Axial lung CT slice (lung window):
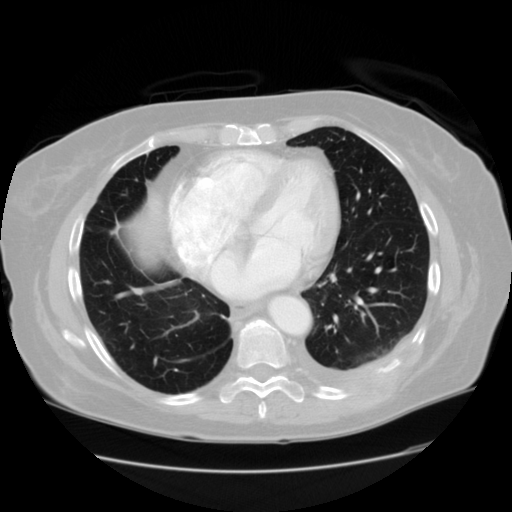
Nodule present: yes
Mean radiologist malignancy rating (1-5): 2